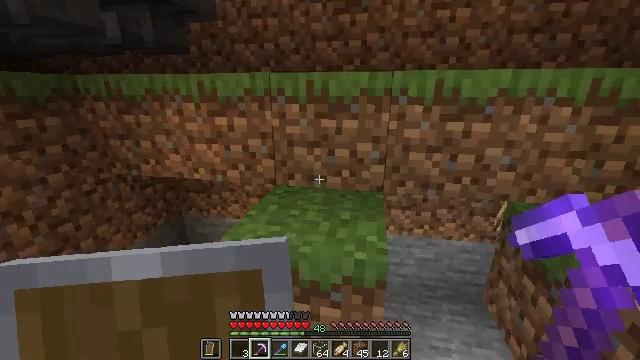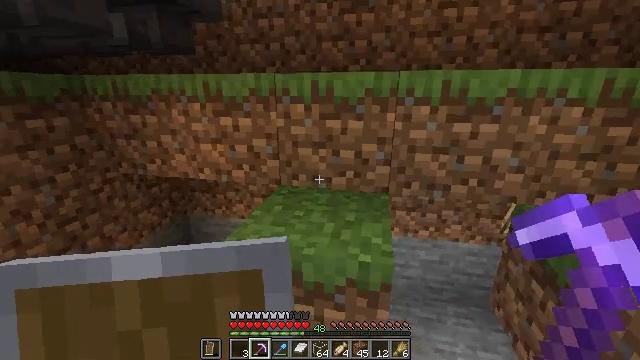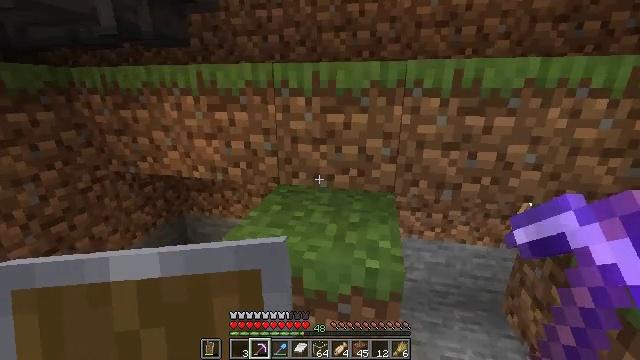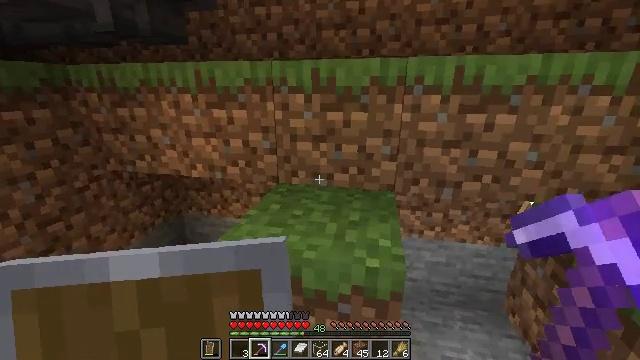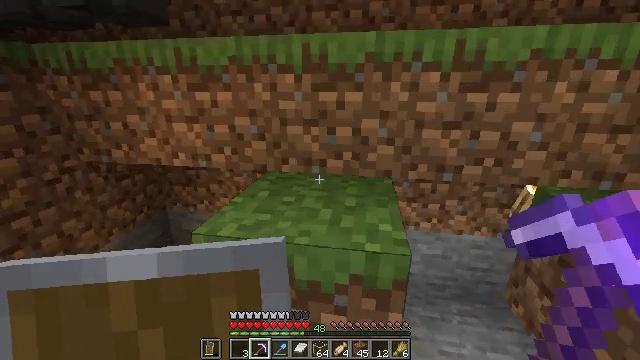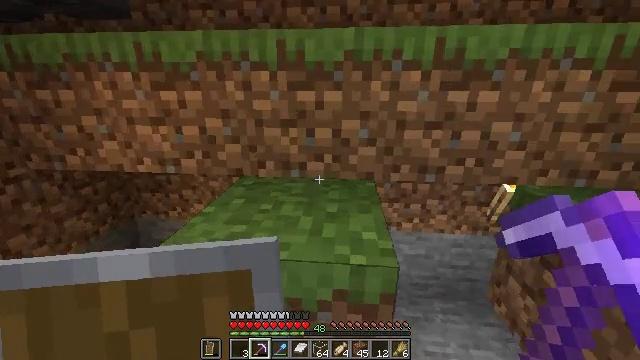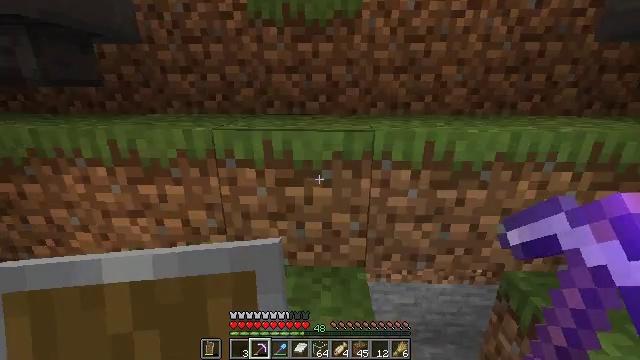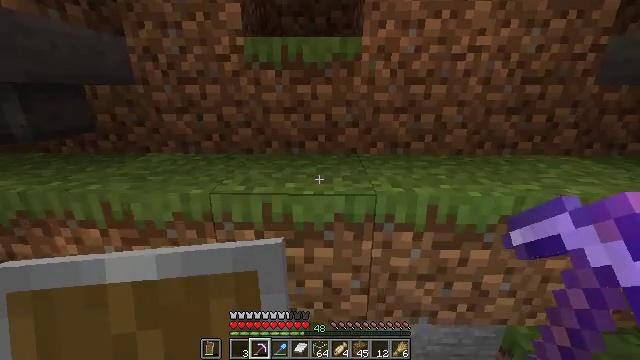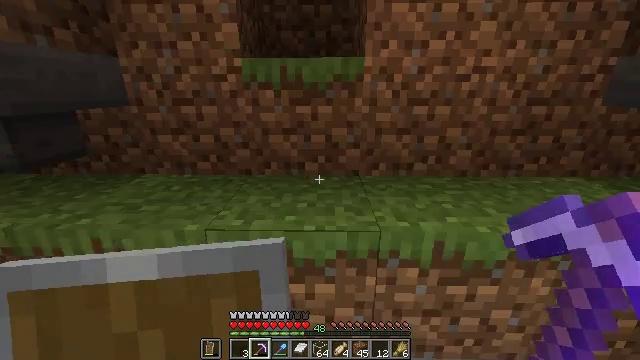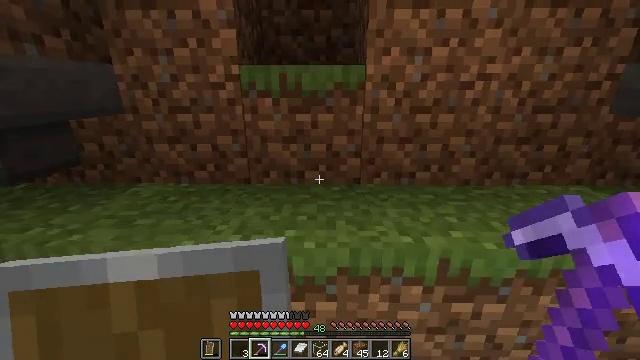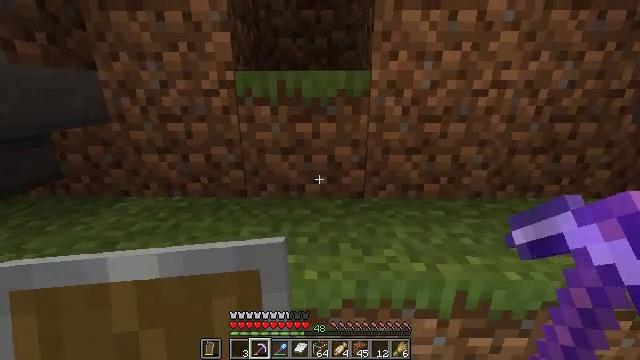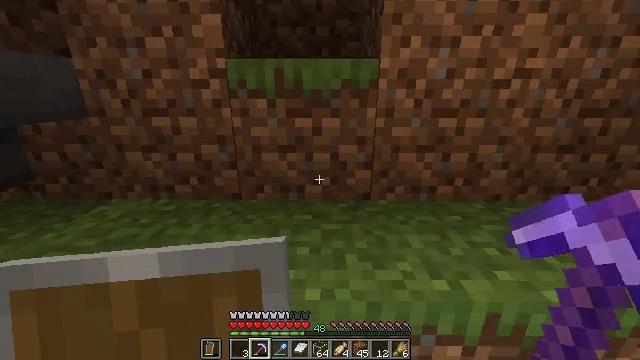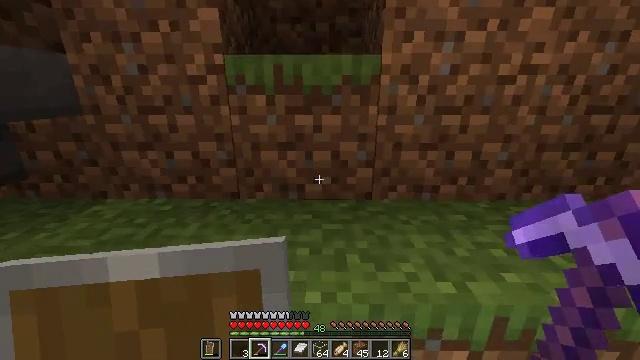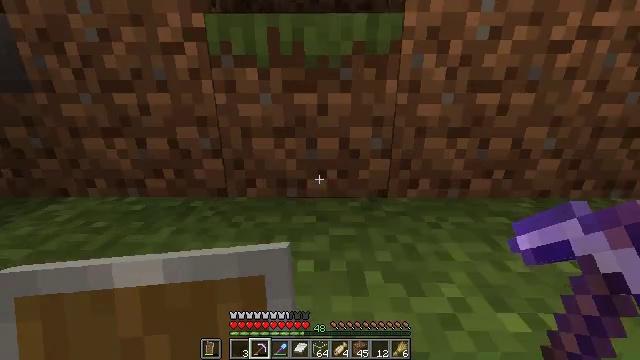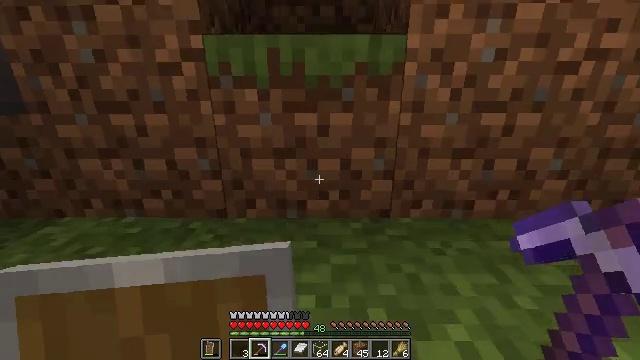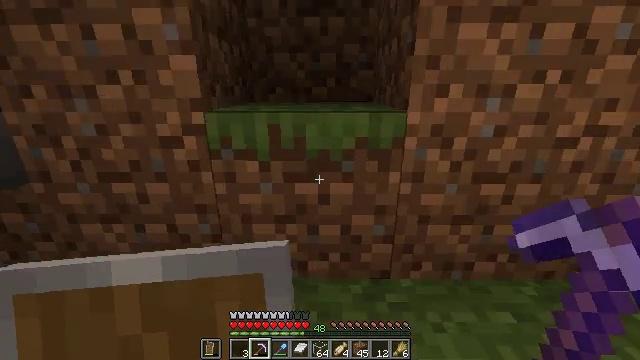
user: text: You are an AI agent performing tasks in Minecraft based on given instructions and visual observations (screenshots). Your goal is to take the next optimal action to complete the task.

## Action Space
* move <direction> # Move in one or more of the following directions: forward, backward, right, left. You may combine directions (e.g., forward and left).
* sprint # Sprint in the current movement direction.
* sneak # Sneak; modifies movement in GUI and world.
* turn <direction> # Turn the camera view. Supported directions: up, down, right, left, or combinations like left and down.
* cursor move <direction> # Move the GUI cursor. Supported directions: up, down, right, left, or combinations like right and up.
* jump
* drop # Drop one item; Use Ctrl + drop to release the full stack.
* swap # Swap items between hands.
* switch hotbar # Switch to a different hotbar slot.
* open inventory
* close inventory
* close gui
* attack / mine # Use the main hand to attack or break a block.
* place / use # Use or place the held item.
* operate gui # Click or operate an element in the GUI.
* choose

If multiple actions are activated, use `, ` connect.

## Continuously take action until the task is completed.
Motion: motion action
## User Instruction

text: Break the orange stained glass pane.
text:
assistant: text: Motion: move forward, turn left
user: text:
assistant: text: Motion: move forward
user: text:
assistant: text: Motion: move forward
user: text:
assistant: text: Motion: move forward, turn right, jump
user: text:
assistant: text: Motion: move forward, turn right, jump
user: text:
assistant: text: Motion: move forward, turn right, jump
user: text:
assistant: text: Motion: move forward, jump
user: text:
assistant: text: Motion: move forward
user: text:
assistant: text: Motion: move forward
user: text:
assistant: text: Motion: move forward
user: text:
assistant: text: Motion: move forward
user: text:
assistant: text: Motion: move forward
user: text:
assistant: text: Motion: move forward, jump
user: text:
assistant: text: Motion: move forward, jump
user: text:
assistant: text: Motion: move forward, jump
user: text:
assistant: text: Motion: move forward, jump
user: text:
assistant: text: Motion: move forward
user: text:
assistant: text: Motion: move forward
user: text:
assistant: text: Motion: move forward
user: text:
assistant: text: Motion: move forward
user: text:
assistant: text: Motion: move forward
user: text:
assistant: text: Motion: move forward
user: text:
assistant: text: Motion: move forward, jump
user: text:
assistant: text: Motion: move forward, jump
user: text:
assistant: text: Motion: move forward, jump
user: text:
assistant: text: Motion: move forward, jump
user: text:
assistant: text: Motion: move forward
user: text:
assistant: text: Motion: move forward
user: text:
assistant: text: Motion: move forward
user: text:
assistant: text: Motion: move forward, turn left, jump